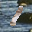
Label: 1